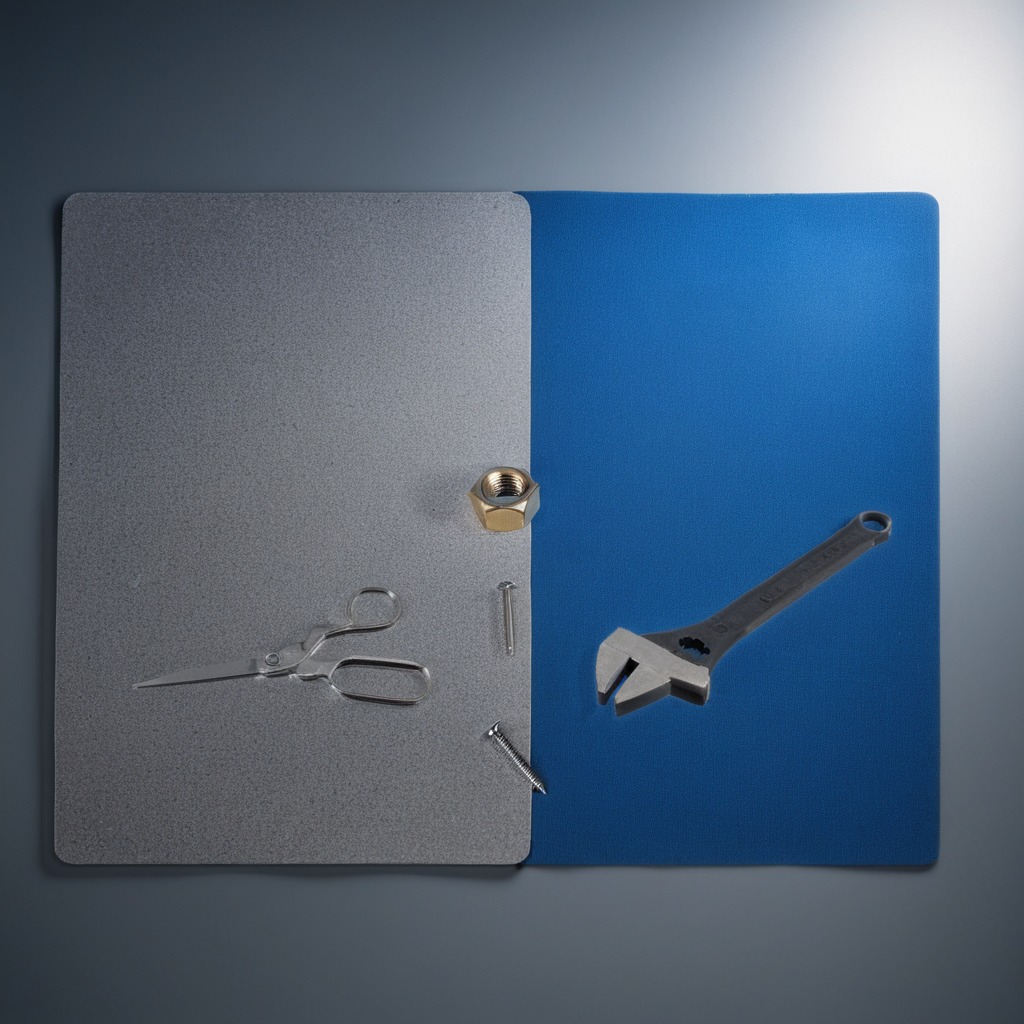
A metal machine screw, an iron nail, a metal nut, a pair of scissors, and a wrench are lying on the clean granite tabletop.